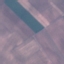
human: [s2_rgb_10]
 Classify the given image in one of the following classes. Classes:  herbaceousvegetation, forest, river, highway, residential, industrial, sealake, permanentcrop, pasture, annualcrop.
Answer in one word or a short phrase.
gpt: AnnualCrop